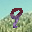
Label: 9